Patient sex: F
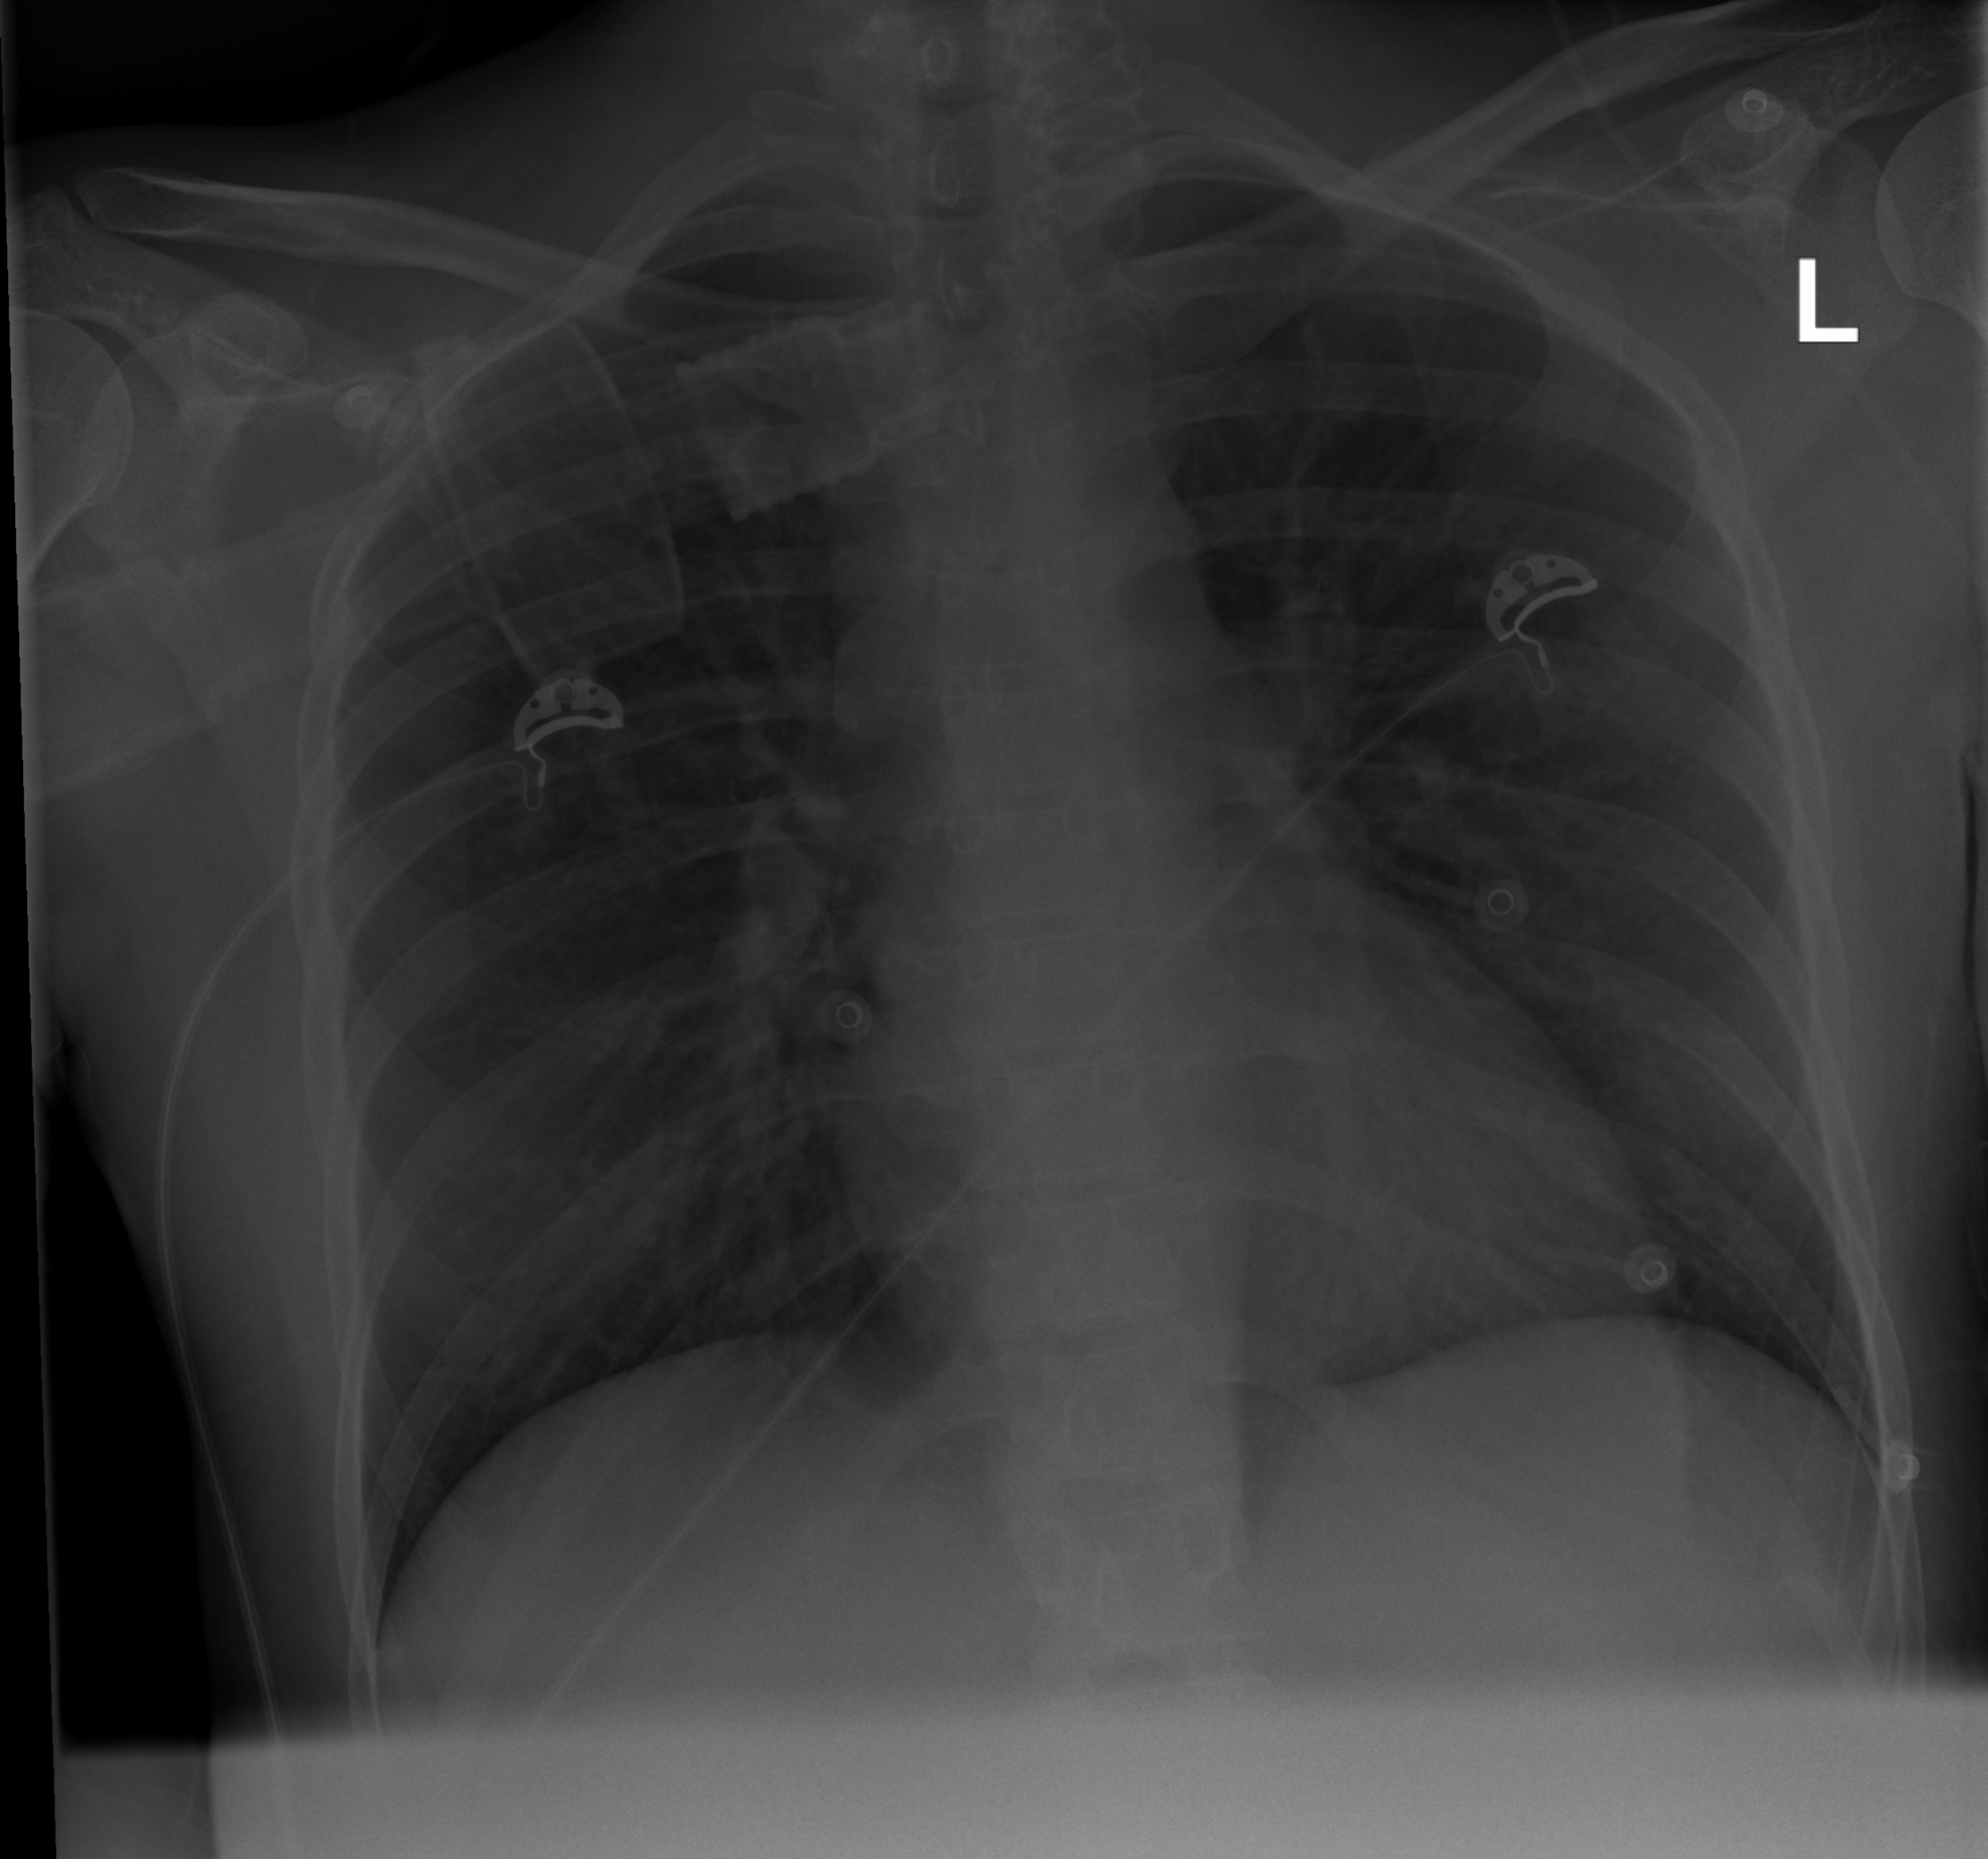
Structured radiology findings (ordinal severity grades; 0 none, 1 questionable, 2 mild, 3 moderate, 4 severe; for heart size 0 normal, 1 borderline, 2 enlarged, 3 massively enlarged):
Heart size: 0
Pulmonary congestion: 0
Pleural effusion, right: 0
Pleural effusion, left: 0
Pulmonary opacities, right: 1
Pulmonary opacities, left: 0
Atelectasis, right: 0
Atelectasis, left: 0